Question: I'm trying to upload video on youtube using <URL>
I have changed 'var filePath = @"REPLACE_ME.mp4";' by
'''
if (FileUpload1.HasFile)
{
var filePath = FileUpload1.FileName; // Replace with path to actual movie file.
using (var fileStream = new FileStream(filePath, FileMode.Open))
{
var videosInsertRequest = youtubeService.Videos.Insert(video, "snippet,status", fileStream, "video/*");
videosInsertRequest.ProgressChanged += videosInsertRequest_ProgressChanged;
videosInsertRequest.ResponseReceived += videosInsertRequest_ResponseReceived;
await videosInsertRequest.UploadAsync();
}
}
'''
but I'm getting an error that it's wrong path

How can I solve that?
Another I have tried:
'''
var filePath = FileUpload1.PostedFile.FileName;
var filePath = FileUpload1.PostedFile.ToString();
var filePath = Path.GetFileName(FileUpload1.FileName);
'''
but same result..
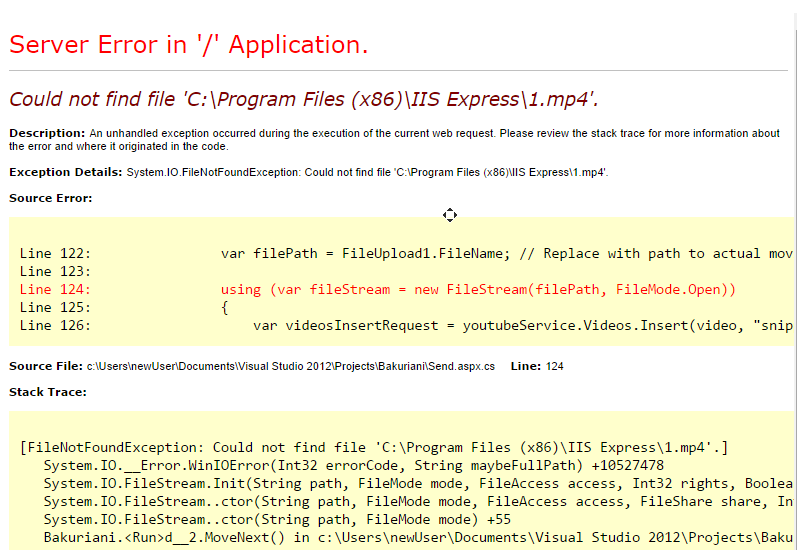
Answer: You may have to Save the file first using:
'''
var newFile = Server.MapPath(FileUpload1.FileName);
FileUpload1.SaveAs(newFile);
'''
Or as your working with the FileStream class you could always try:
'''
FileUpload1.FileContent; // gets the file as a stream
'''